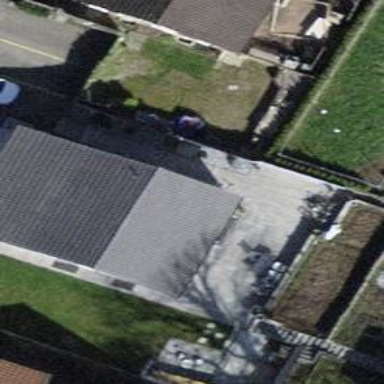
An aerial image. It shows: Building with tile roof.